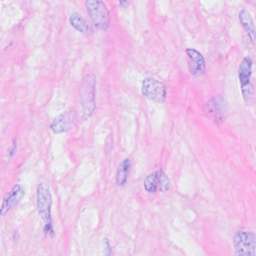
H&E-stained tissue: Breast